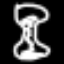
Label: hourglass